Aerial crown-view tile of a tropical tree (Barro Colorado Island, Panama), acquired 20250414:
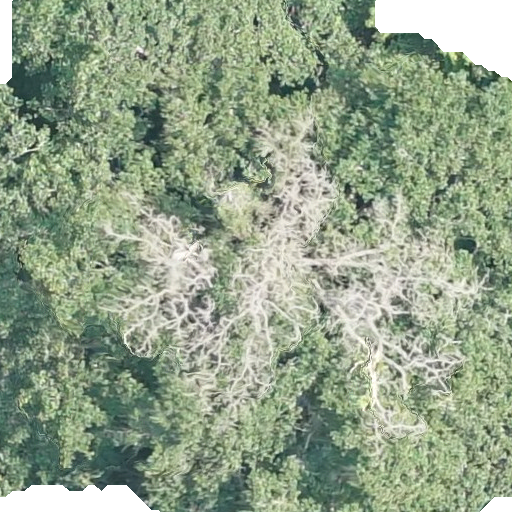
Species: Sloanea terniflora
GBIF accepted scientific name: Sloanea terniflora
Crown area: 418.733 m²